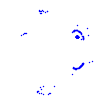
Particle: proton